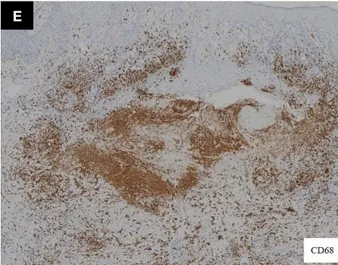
Histopathological features of the biopsy. (C-F) Immunohistochemical staining showed a significant proportion of the infiltrating cells located at the granuloma center exhibited CD68 positivity, indicative of macrophages. Surrounding these macrophages were T lymphocytes, notably positive for both CD4 and CD8. [original magnification x40 in A, x200 in B, and x40 for all images in (C-F).
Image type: pathology (immunostaining)